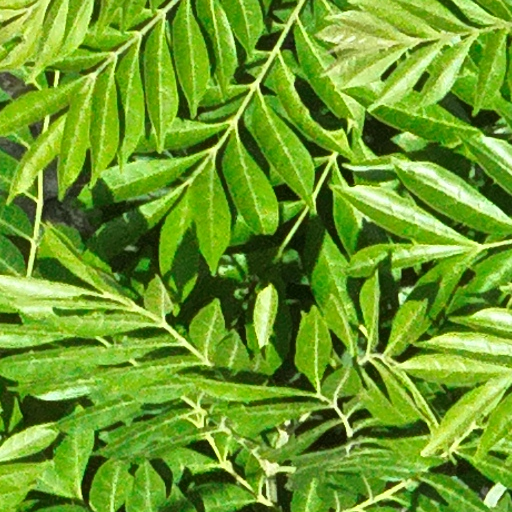
Species: Jacaranda copaia
GBIF accepted scientific name: Jacaranda copaia
Crown area (m\u00b2): 161.55